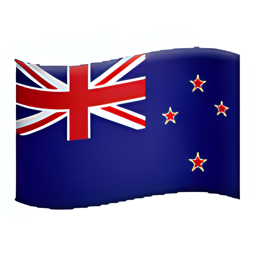
Name: flag for new zealand
Emoji: 🇳🇿
Group: Flags
Sub-group: country-flag